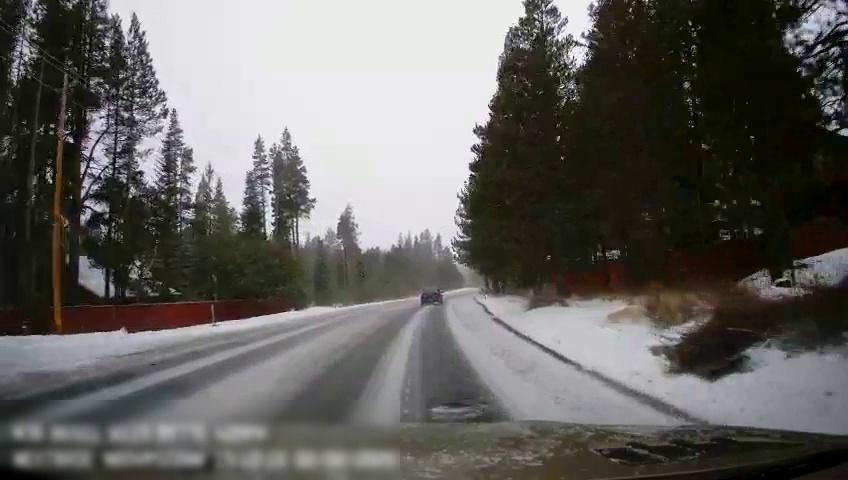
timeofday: Day
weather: Snowy
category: Drivable Space
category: Vehicles | Car